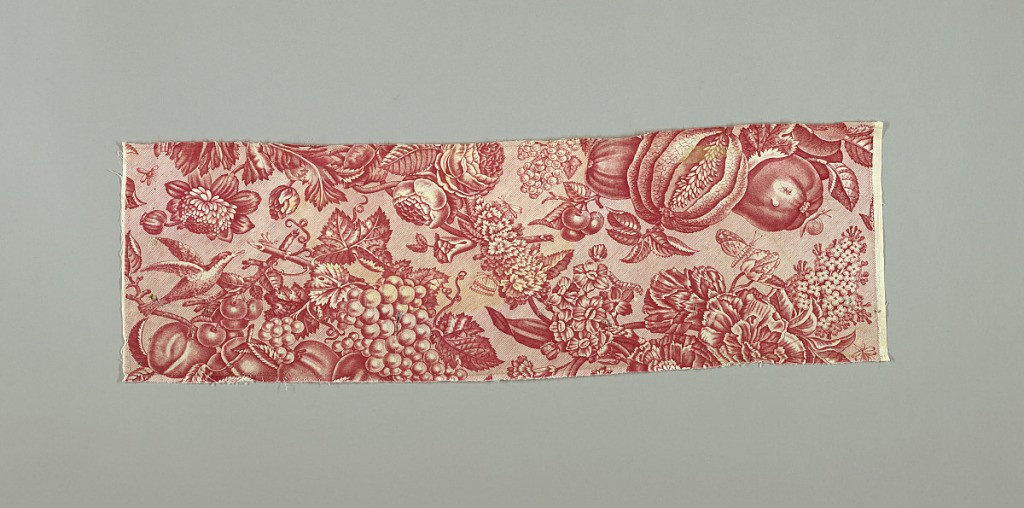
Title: Textile
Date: late 18th–early 19th century
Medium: cotton Technique: printed by engraved copper plate on plain weave
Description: Long narrow panel printed in red on white showing design of flowers, insects, and birds. Incomplete repeat.